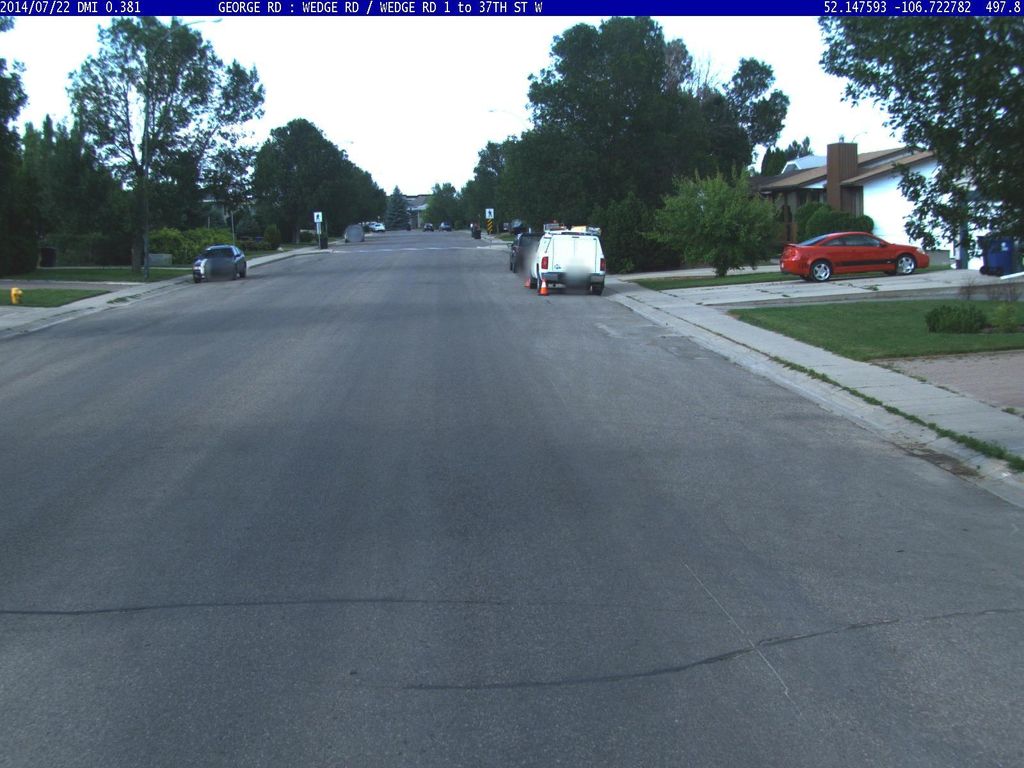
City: saskatoon